Question: I want to design a layout as shown :

but im not getting exactly the same layout. I want the same layout and same buttons but just getting trouble to align it properly. The code should also work for multiple dimension device.My code is:
'''
<?xml version="1.0" encoding="utf-8"?>
<RelativeLayout xmlns:android="http://schemas.android.com/apk/res/android"
android:layout_width="match_parent"
android:layout_height="match_parent"
android:gravity="center"
android:orientation="vertical" >
<LinearLayout
android:id="@+id/LinearLayout05"
android:layout_width="wrap_content"
android:layout_height="wrap_content"
android:layout_alignBottom="@+id/LinearLayout02"
android:layout_alignRight="@+id/LinearLayout04"
android:layout_margin="25dip"
android:layout_weight="0.53"
android:alignRight="@id/LinearLayout04"
android:background="#0000ff" >
<LinearLayout
android:id="@+id/LinearLayout06"
android:layout_width="116dp"
android:layout_height="137dp"
android:layout_marginTop="14dip"
android:background="@drawable/active_user"
android:gravity="bottom"
android:orientation="horizontal" >
<TextView
android:id="@+id/TextView03"
android:layout_width="0dp"
android:layout_height="wrap_content"
android:layout_weight="0.53"
android:gravity="center"
android:text="Button" />
</LinearLayout>
</LinearLayout>
<LinearLayout
android:id="@+id/LinearLayout02"
android:layout_width="wrap_content"
android:layout_height="wrap_content"
android:layout_below="@+id/rl2"
android:layout_margin="25dip"
android:layout_toLeftOf="@+id/LinearLayout05"
android:layout_weight="0.53"
android:background="#0000ff" >
<LinearLayout
android:id="@+id/LinearLayout01"
android:layout_width="match_parent"
android:layout_height="112dp"
android:layout_marginTop="14dip"
android:layout_weight="0.42"
android:background="@drawable/active_user"
android:gravity="bottom"
android:orientation="horizontal" >
<TextView
android:id="@+id/TextView01"
android:layout_width="0dp"
android:layout_height="wrap_content"
android:layout_weight="0.53"
android:gravity="center"
android:text="Button" />
</LinearLayout>
</LinearLayout>
<LinearLayout
android:id="@+id/LinearLayout04"
android:layout_width="wrap_content"
android:layout_height="wrap_content"
android:layout_alignParentRight="true"
android:layout_alignParentTop="true"
android:layout_margin="25dip"
android:layout_marginRight="92dp"
android:layout_marginTop="56dp"
android:background="#0000ff" >
<LinearLayout
android:id="@+id/LinearLayout03"
android:layout_width="150dp"
android:layout_height="113dp"
android:layout_marginTop="14dip"
android:background="@drawable/active_user"
android:gravity="bottom"
android:orientation="horizontal" >
<TextView
android:id="@+id/TextView02"
android:layout_width="0dp"
android:layout_height="wrap_content"
android:layout_weight="0.53"
android:gravity="center"
android:text="Button" />
</LinearLayout>
</LinearLayout>
<LinearLayout
android:id="@+id/rl2"
android:layout_width="wrap_content"
android:layout_height="wrap_content"
android:layout_alignLeft="@+id/LinearLayout02"
android:layout_alignTop="@+id/LinearLayout04"
android:layout_margin="25dip"
android:background="#0000ff" >
<LinearLayout
android:id="@+id/linearLayout4"
android:layout_width="143dp"
android:layout_height="116dp"
android:layout_marginTop="14dip"
android:background="@drawable/active_user"
android:gravity="bottom"
android:orientation="horizontal" >
<TextView
android:id="@+id/button2"
android:layout_width="0dp"
android:layout_height="wrap_content"
android:layout_weight="0.53"
android:gravity="center"
android:text="Button" />
</LinearLayout>
</LinearLayout>
</RelativeLayout>
'''
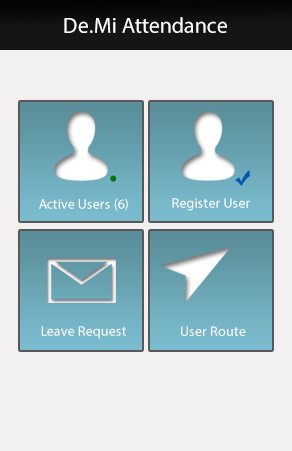
Answer: How about this:
'''
<LinearLayout xmlns:android="http://schemas.android.com/apk/res/android"
android:layout_width="match_parent"
android:layout_height="match_parent"
android:orientation="vertical"
android:gravity="center" >
<TableLayout
android:layout_width="wrap_content"
android:layout_height="wrap_content" >
<TableRow
android:layout_width="wrap_content"
android:layout_height="wrap_content" >
<Button
android:layout_width="wrap_content"
android:layout_height="wrap_content"
android:background="@drawable/ic_launcher" >
</Button>
<Button
android:layout_width="wrap_content"
android:layout_height="wrap_content"
android:background="@drawable/ic_launcher" >
</Button>
</TableRow>
<TableRow
android:layout_width="wrap_content"
android:layout_height="wrap_content" >
<Button
android:layout_width="wrap_content"
android:layout_height="wrap_content"
android:background="@drawable/ic_launcher" >
</Button>
<Button
android:layout_width="wrap_content"
android:layout_height="wrap_content"
android:background="@drawable/ic_launcher" >
</Button>
</TableRow>
</TableLayout>
</LinearLayout>
'''